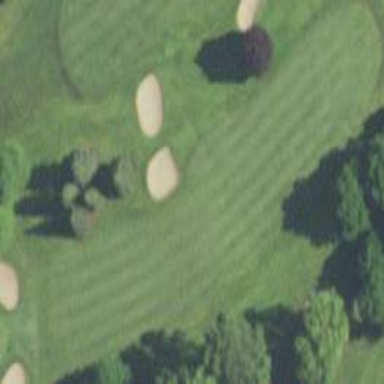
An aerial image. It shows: Grassy area designated as golf fairway.